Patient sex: F
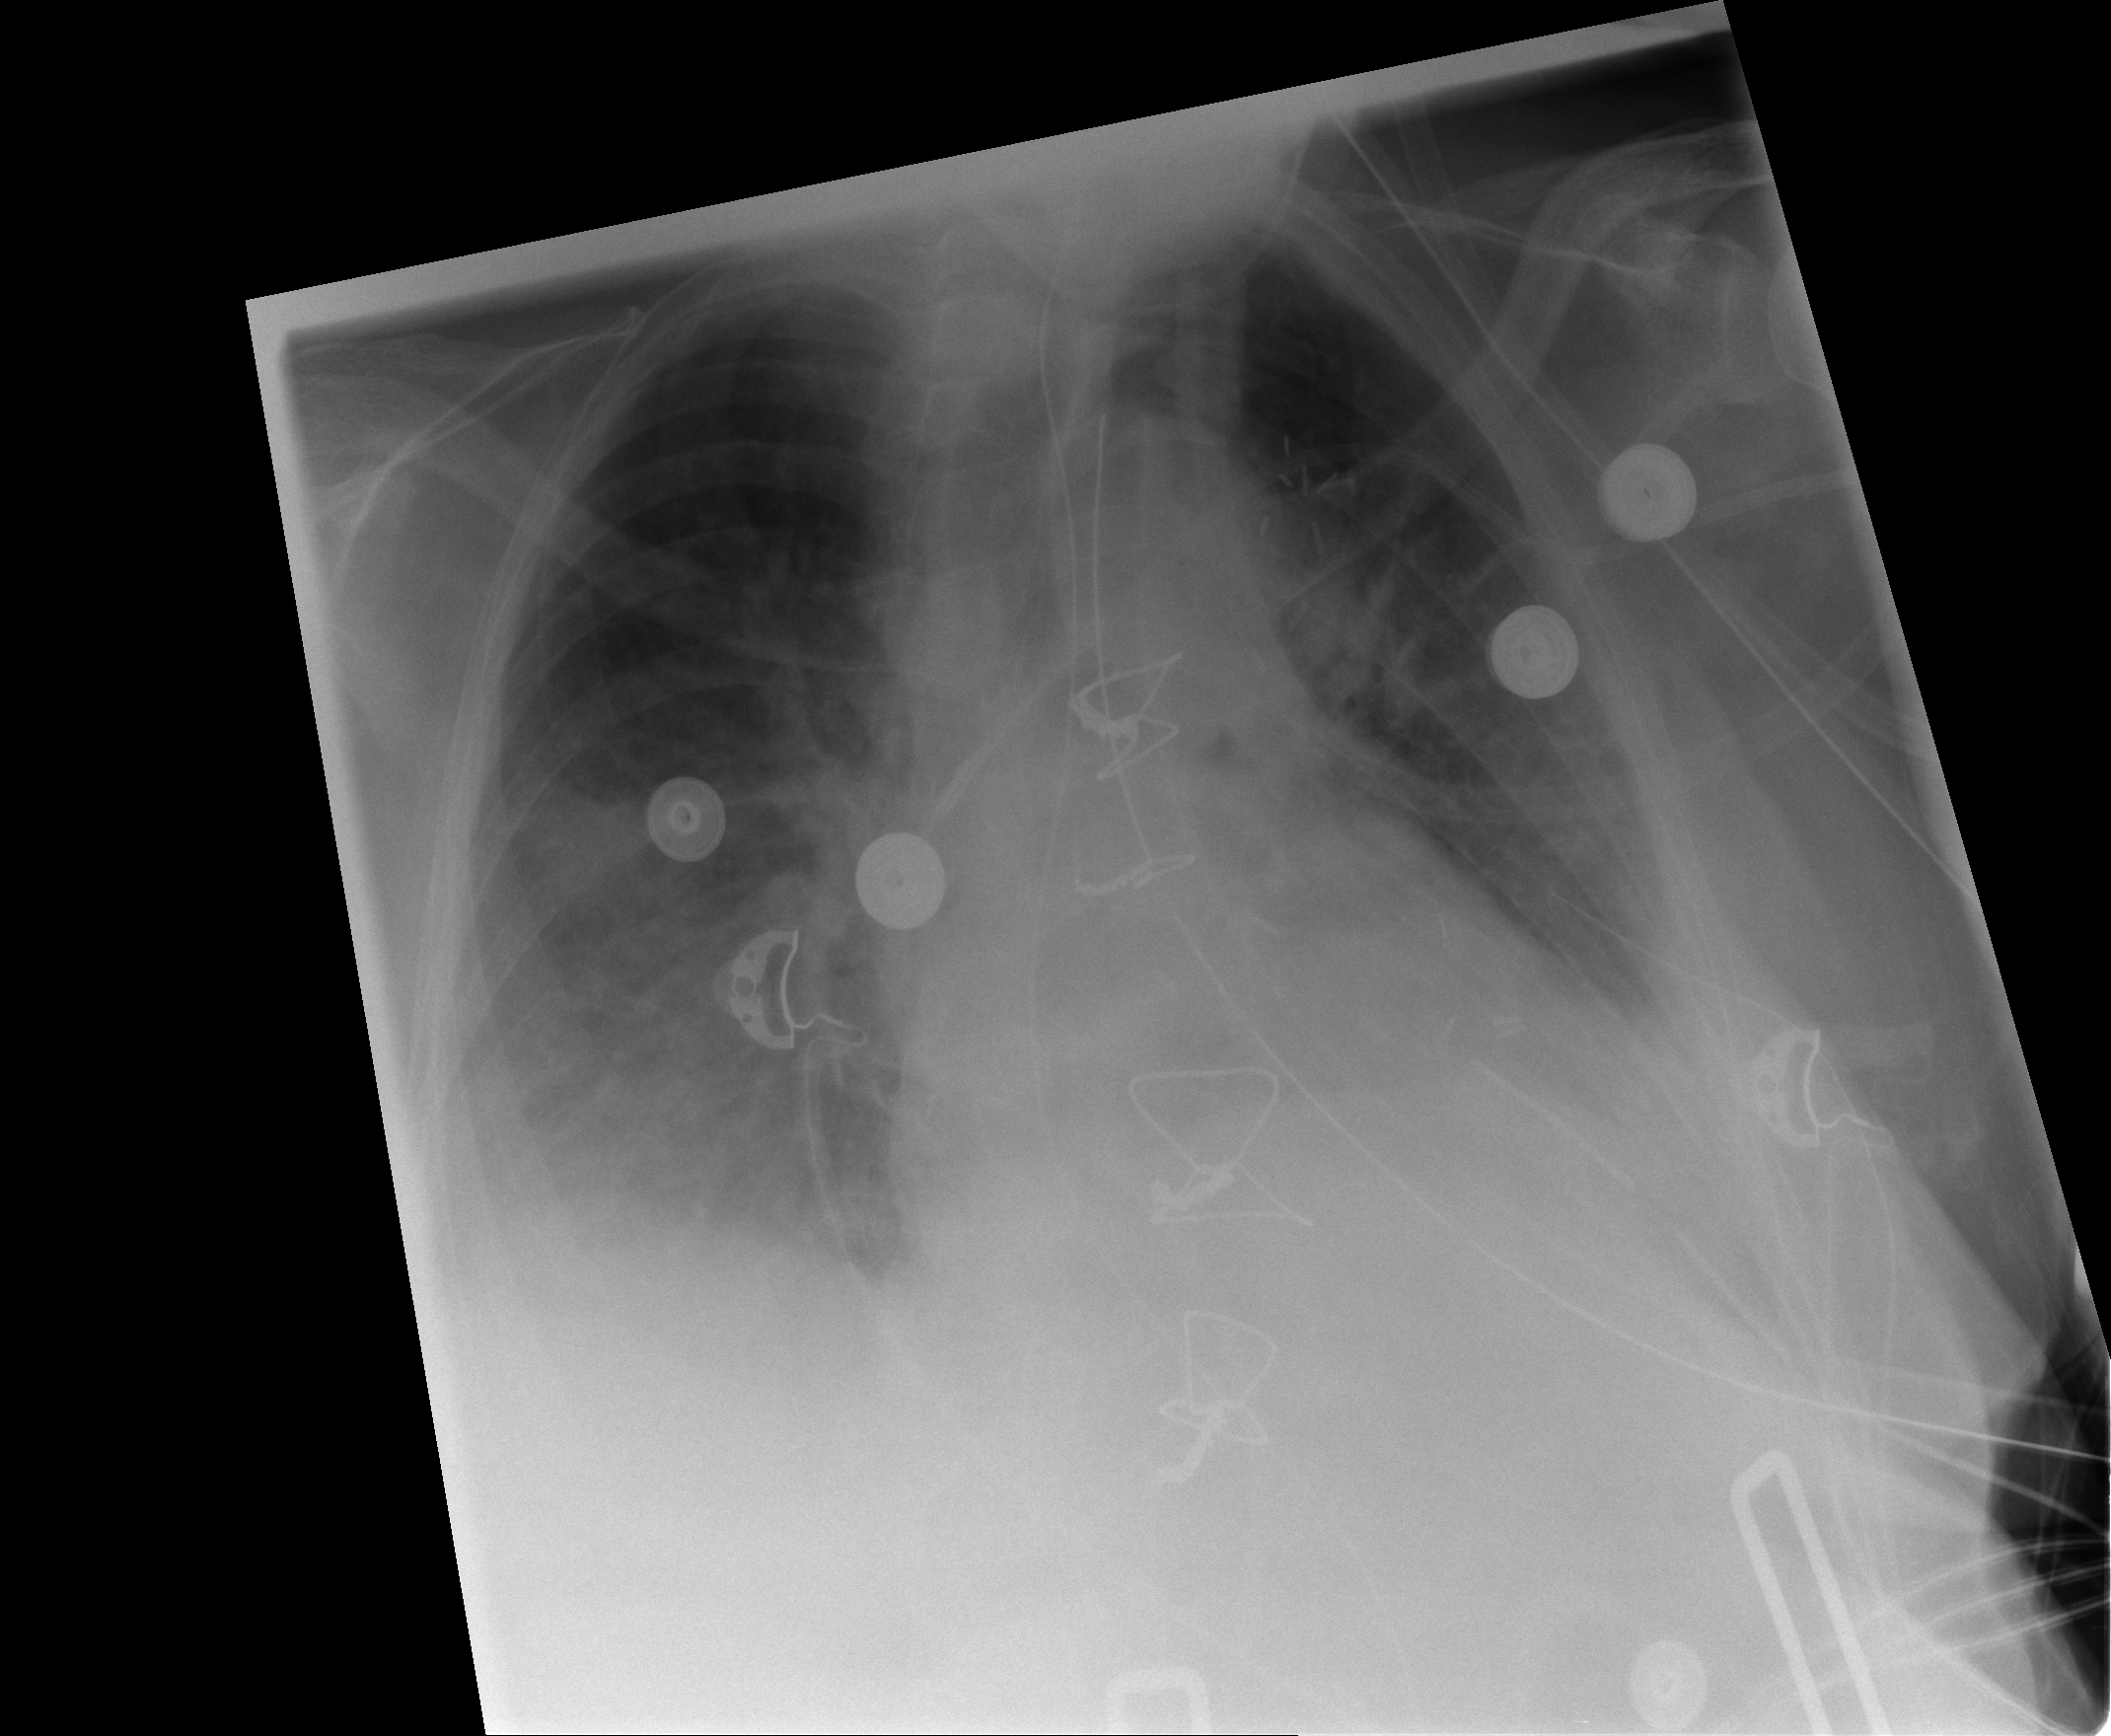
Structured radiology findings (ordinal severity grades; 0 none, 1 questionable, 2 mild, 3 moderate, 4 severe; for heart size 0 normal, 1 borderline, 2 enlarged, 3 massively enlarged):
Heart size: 0
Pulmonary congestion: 0
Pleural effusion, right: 2
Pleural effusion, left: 2
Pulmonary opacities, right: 2
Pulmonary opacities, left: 2
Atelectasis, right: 2
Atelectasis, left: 2